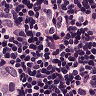
Metastatic tissue present: yes